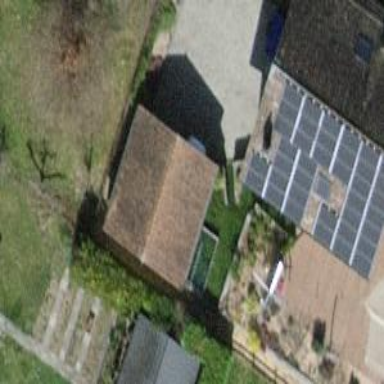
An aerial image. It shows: Carport building.